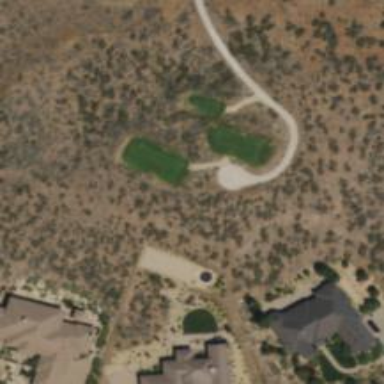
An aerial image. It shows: Service road used as golf cart path.